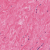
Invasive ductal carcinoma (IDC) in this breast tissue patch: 0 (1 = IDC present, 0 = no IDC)